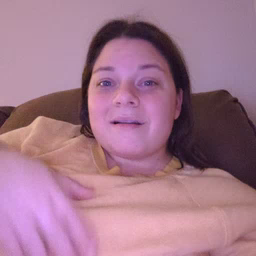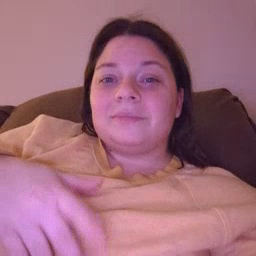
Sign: who